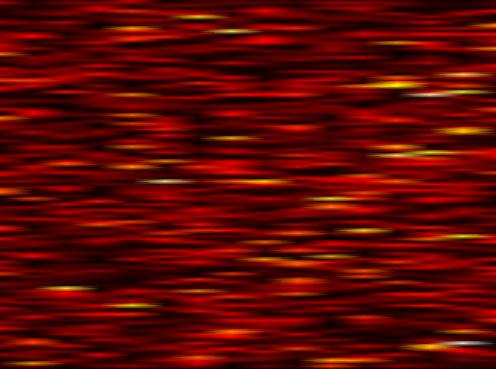
Label: FOFDM